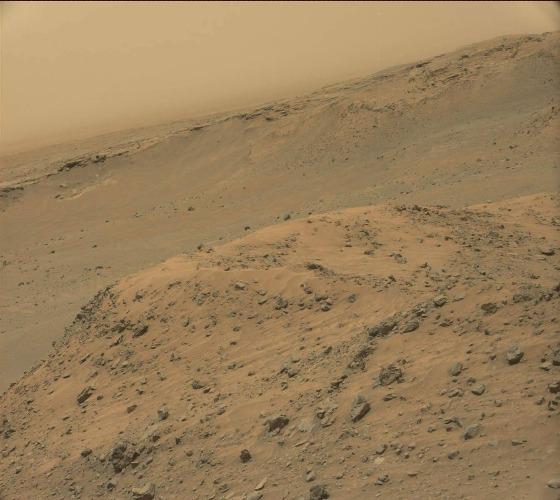
Terrain classes present: Gravel / Sand / Soil, Rock, Sky / Distant Mountains